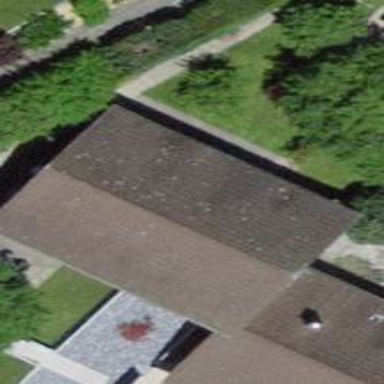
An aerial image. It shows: Simple house.